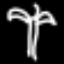
Label: palm tree